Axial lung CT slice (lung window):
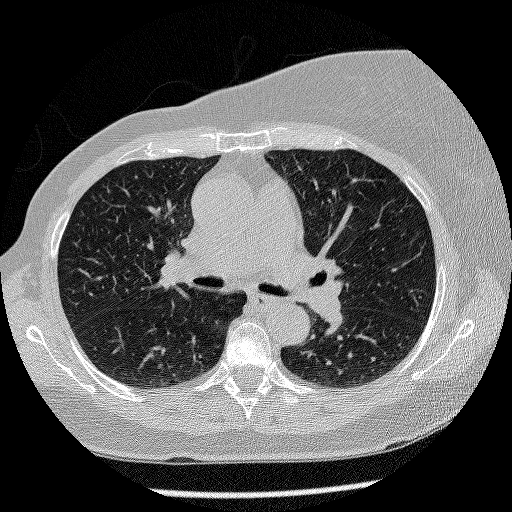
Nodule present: no